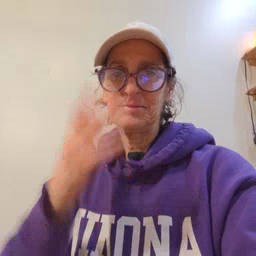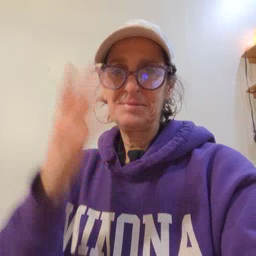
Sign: sad